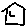
Label: house